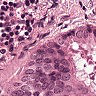
Metastatic tissue present: yes